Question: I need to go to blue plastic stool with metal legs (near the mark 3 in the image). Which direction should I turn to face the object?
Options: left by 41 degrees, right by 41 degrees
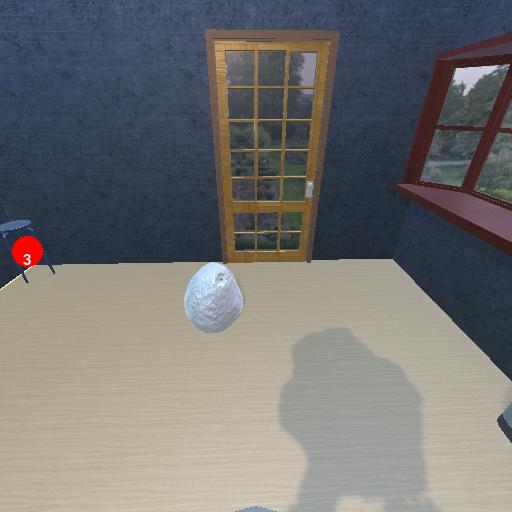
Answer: left by 41 degrees